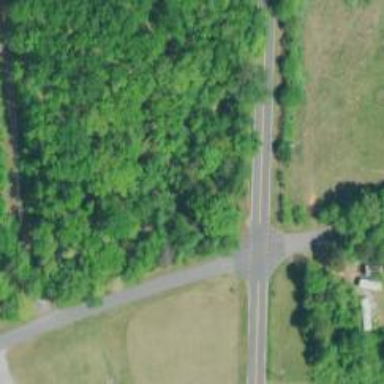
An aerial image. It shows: Stop road.